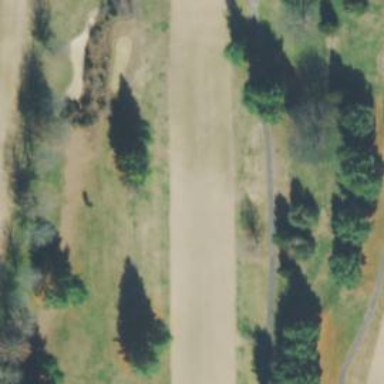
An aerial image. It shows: Golf hole.